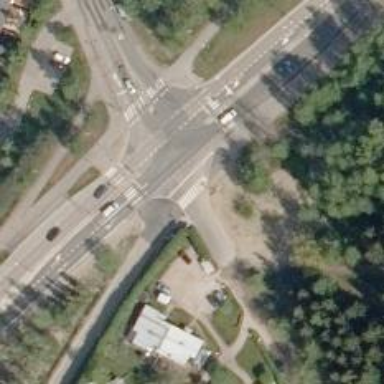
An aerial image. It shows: Crossing on asphalt cycleway.